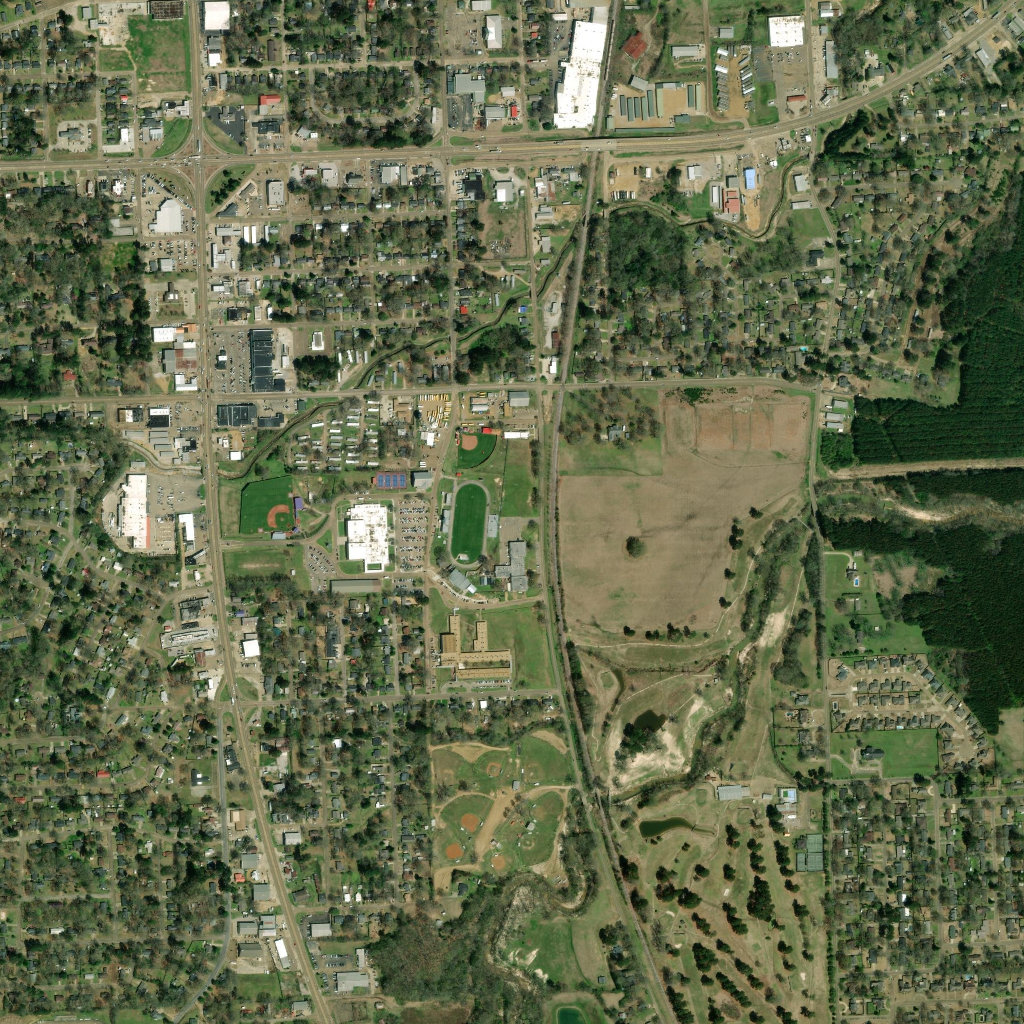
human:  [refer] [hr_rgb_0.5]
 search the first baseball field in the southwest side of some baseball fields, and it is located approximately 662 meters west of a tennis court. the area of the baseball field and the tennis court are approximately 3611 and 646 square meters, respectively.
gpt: <box>[[41, 80, 45, 84, 0]]</box>